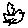
Label: bird